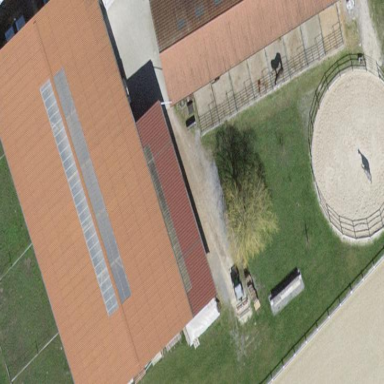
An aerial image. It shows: Shed.